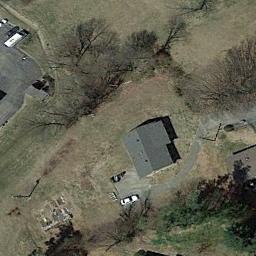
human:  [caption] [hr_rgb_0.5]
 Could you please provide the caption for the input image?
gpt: There are many trees beside the sparse residential .

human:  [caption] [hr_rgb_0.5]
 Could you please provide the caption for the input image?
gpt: In a sparse residential area there is a gray house surrounded by open spaces .

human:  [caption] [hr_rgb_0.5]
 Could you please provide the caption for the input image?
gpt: There are several houses among the lush woods .

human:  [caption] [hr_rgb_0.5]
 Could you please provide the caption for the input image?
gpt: The sparse residential is on the bare land next to some trees and a road .

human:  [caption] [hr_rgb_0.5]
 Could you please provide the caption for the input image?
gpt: A sparse residential area with some withered trees and a black building .